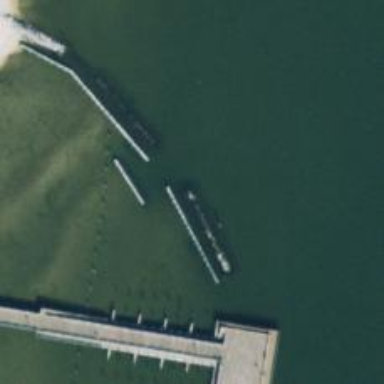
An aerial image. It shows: Breakwater structure.